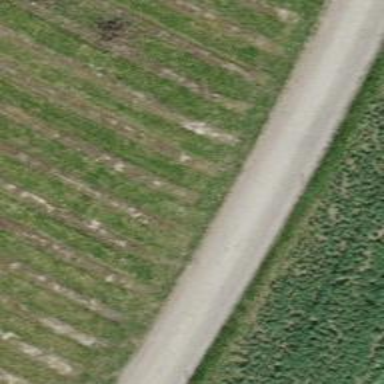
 suitable for agricultural use. The road has grade1 tracktype."